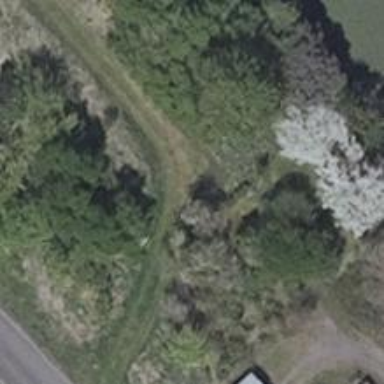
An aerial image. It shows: Footway covered with grass.